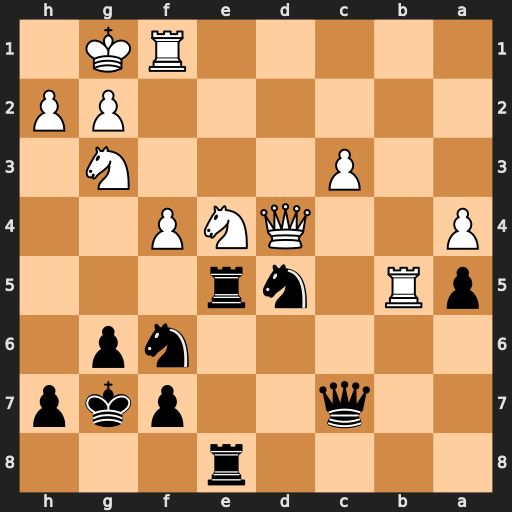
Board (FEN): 4r3/2q2pkp/5np1/pR1nr3/P2QNP2/2P3N1/6PP/5RK1
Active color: b
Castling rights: -
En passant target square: -
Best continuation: Rxe4 Nxe4 Rxe4